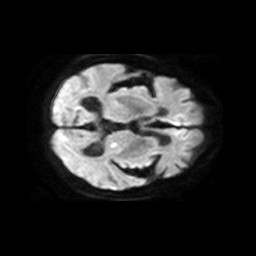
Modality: TRACE
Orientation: axial
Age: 88
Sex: female
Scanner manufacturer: philips
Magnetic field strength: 1.5 T
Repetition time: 4.786 s
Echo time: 0.07764 s